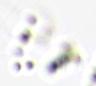
Label: Phaeocystis